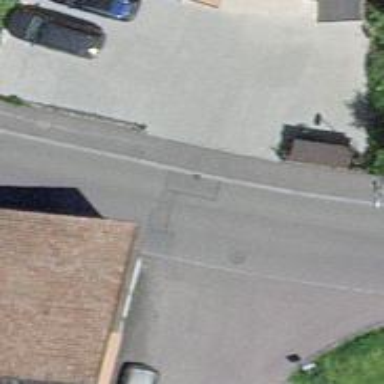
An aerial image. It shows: Residential road with asphalt surface.